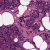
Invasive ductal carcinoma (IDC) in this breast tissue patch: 1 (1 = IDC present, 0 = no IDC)